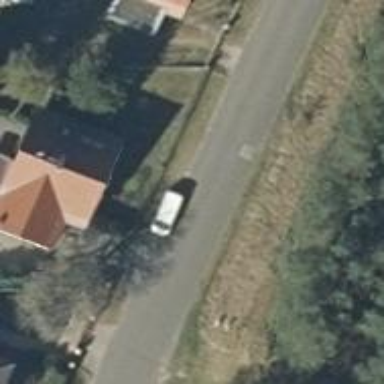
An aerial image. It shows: Residential road with gravel surface.